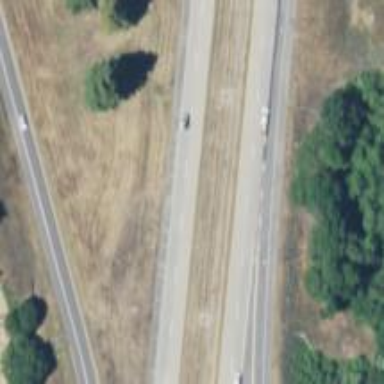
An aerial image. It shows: Motorway.